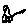
Label: bird